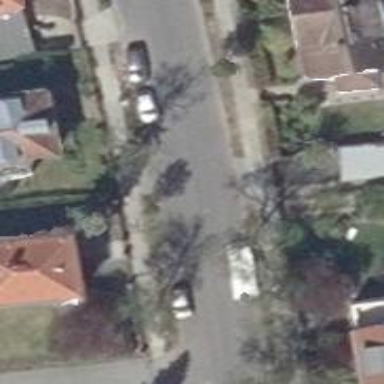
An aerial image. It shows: Avenue lined with deciduous broadleaved trees.